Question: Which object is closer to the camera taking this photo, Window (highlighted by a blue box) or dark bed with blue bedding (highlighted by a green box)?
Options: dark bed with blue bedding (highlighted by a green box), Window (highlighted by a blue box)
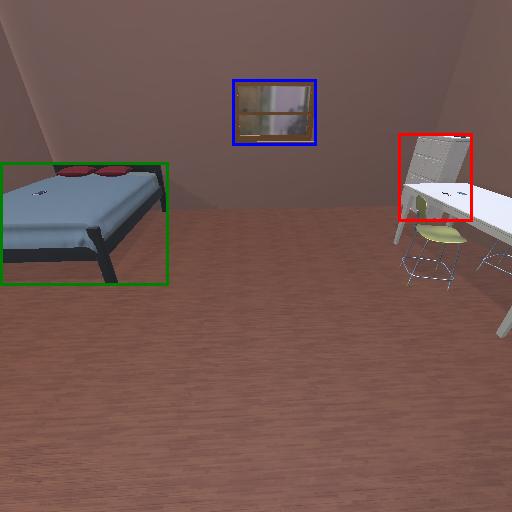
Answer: dark bed with blue bedding (highlighted by a green box)